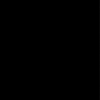
Label: dusty